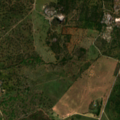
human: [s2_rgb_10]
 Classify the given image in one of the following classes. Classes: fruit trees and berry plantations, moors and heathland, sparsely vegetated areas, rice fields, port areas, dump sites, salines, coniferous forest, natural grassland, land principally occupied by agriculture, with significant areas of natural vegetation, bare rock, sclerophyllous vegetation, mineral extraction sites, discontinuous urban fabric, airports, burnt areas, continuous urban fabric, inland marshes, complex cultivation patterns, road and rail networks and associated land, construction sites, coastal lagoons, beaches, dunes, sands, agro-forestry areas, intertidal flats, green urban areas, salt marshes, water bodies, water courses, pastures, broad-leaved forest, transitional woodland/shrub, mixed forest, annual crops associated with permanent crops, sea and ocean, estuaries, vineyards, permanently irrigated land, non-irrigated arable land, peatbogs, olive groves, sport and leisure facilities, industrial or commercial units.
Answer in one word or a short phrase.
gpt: continuous urban fabric